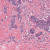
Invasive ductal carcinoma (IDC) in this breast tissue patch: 1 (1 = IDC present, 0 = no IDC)